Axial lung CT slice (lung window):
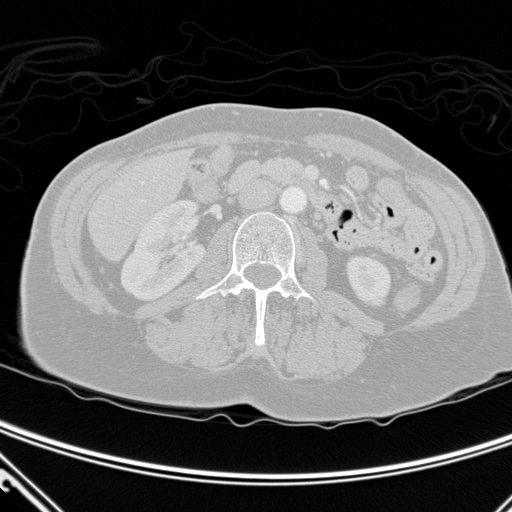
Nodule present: no